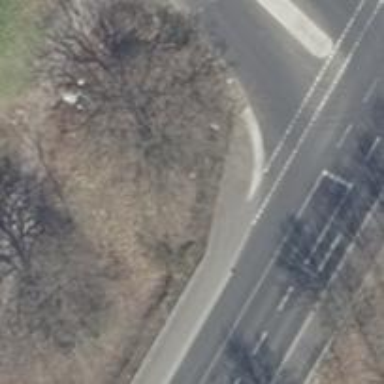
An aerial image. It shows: Asphalt sidewalk.